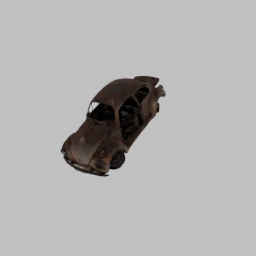
Label: mechanical